Question: Hello ive spent about 4 hours on this tonight and ive had to give up with all my hair torn out. I try not to ask simple enough css questions but i just cant get a grip with list items or more specifically child list items. One rule for all i find.
'''
<li class="parent open">
<span class="parent open"></span>
<a href="/member-tags/forum">Member Tags</a>
<ul>
<li class="parent open">
<span class="parent open"></span>
<a href="/world-komp/forum">world of komp</a>
<ul>
<li>
<a href="/komps-bets/forum">komps bets</a>
</li>
<li>
<a href="/komps-daily-diary/forum">komps daily diary</a>
</li>
...
'''
I was wanting to make the indent smaller on my child items and also the text a little smaller to accomodate them. Here's a screen shot. the black things on the left are supposed to be arrows indicating where i was hoping to have my child items.

you can view the code on my website
<URL>
all help appreciated as i really have spent too much time trying to figure this out and it is not the first night i have tried.
thanks
'''
ul.jquerymenu li.parent {
background-image:none;
list-style:none none;
}
.block ul {
margin:0;
padding:0 0 0.25em 1em;
}
ul.menu {
border:none;
list-style:none;
text-align:left;
}
ul {
list-style-type:disc;
}
.block ul, .block ol {
margin-left:2em;
padding:0;
}
ul, ol, dd {
margin-bottom:1.5em;
margin-left:2em;
}
ul.menu li {
margin:0 0 0 0.5em;
}
li, li.leaf, ul.menu li, .item-list ul li {
line-height:150%;
}
ul.menu li, ul.links li {
margin:0;
padding:0;
}
ul.jquerymenu li.parent {
background-image:none;
list-style:none none;
}
ul.menu li {
margin:0 0 0 0.5em;
}
li, li.leaf, ul.menu li, .item-list ul li {
line-height:150%;
}
ul.menu li, ul.links li {
margin:0;
padding:0;
}
'''
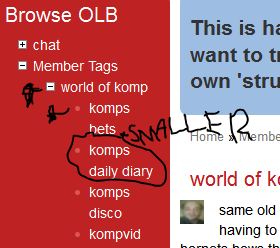
Answer: In your particular situation you can use the selector '.parent .parent ul', like so:
'''
.parent .parent ul {
margin-left: 1em;
font-size: 10pt;
}
'''
.parent .parent ul finds a ul element that is a child of an element with a class parent that is again a child of another element with a class parent. Like this:
'''
<tag class="parent">
<tag class="parent">
</tag>
</tag>
'''
In that example, there is an element (tag) with a class of parent, inside of an element (tag) with a class of parent. So the CSS could be '.parent .parent { ... }'
Now, put a UL element in there:
'''
<tag class="parent">
<tag class="parent">
<ul>
</ul>
</tag>
</tag>
'''
Now the CSS selector could be '.parent .parent ul { ... }'
Hope that helps.